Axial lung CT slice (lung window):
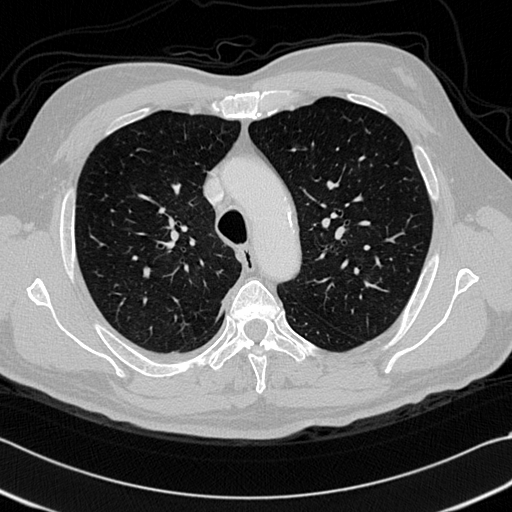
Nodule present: no